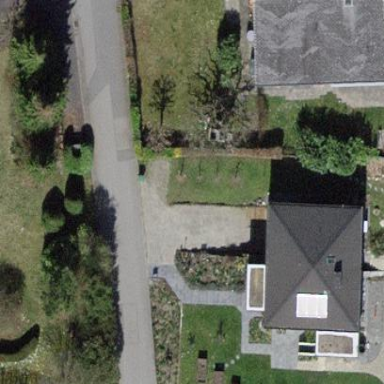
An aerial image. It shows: Simple house.